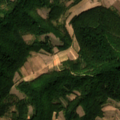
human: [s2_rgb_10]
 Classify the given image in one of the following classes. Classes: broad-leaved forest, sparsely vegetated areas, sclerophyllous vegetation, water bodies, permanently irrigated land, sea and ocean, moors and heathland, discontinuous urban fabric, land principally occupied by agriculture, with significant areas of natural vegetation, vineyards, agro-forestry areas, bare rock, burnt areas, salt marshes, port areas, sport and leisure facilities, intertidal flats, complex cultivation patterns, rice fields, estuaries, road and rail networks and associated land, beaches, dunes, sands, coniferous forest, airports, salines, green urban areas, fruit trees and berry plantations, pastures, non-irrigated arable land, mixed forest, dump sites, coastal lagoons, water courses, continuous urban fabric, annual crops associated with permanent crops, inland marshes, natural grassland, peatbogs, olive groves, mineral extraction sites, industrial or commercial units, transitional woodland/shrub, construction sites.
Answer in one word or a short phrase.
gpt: non-irrigated arable land, land principally occupied by agriculture, with significant areas of natural vegetation, broad-leaved forest, natural grassland